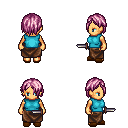
a pixel art fantasy rpg character, female body template, human, tanned skin, teal sleeveless shirt, robe skirt, pink bangs hairstyle, brown slippers, dagger, four views (front, back, left, right), 2x2 character sprite sheet, small pixel art, hard edges, no anti-aliasing